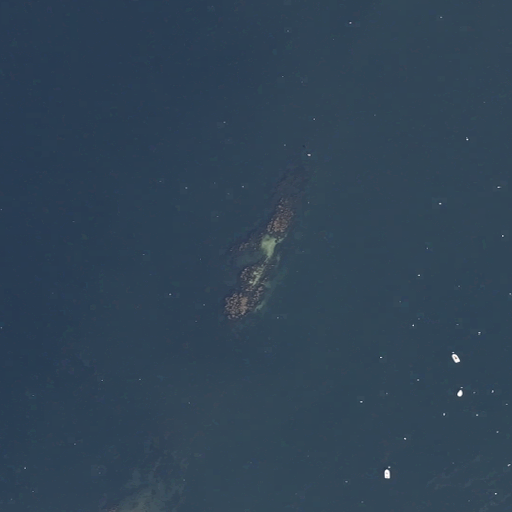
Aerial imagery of bar in Maine named Cox Ledge containing only open water